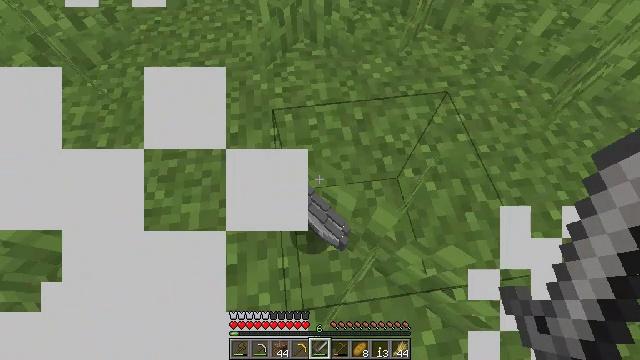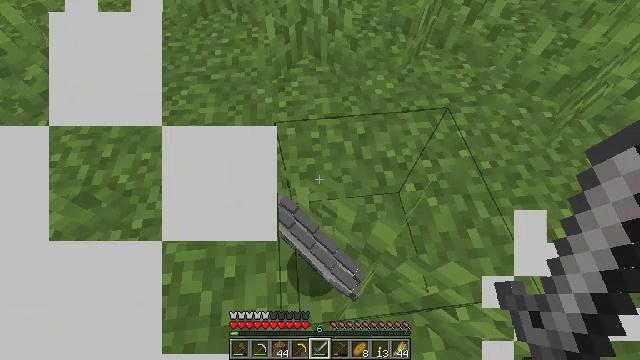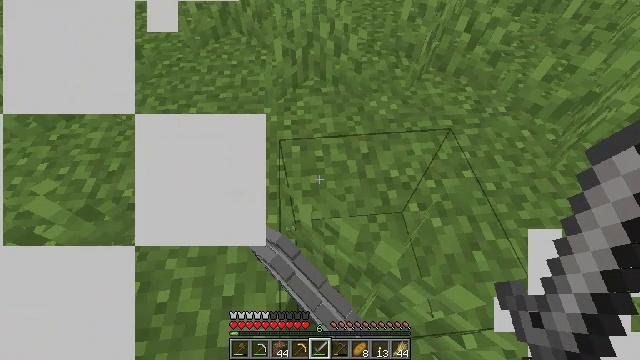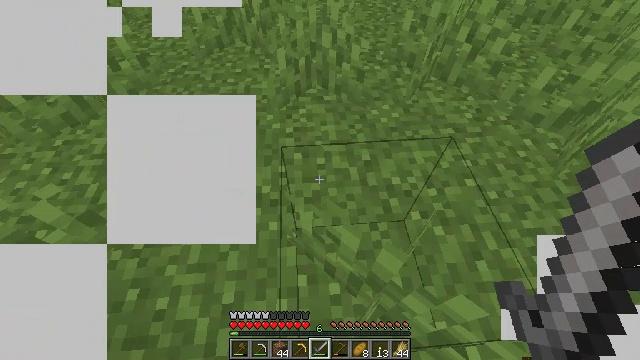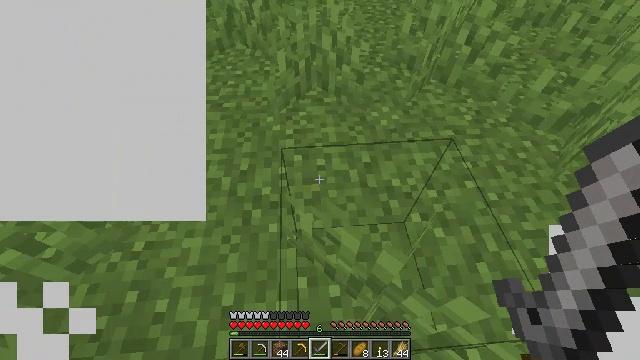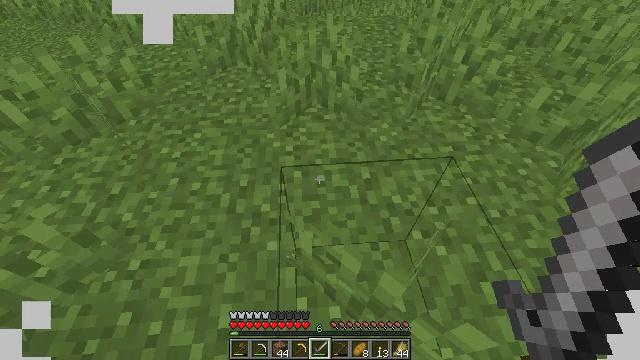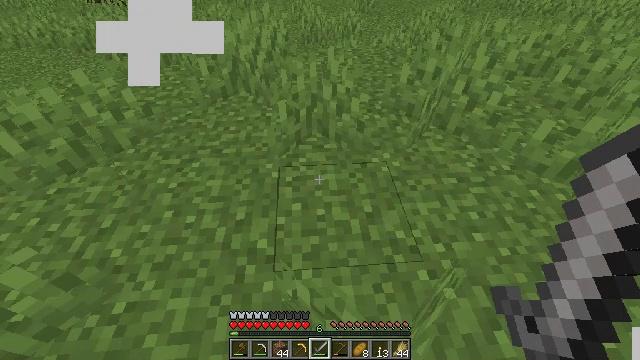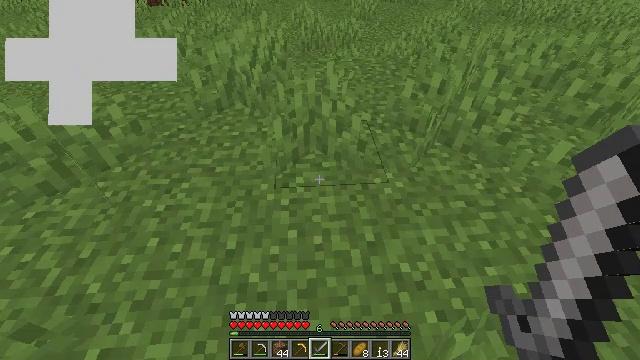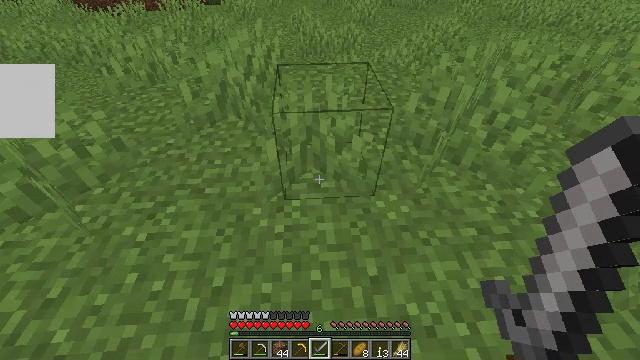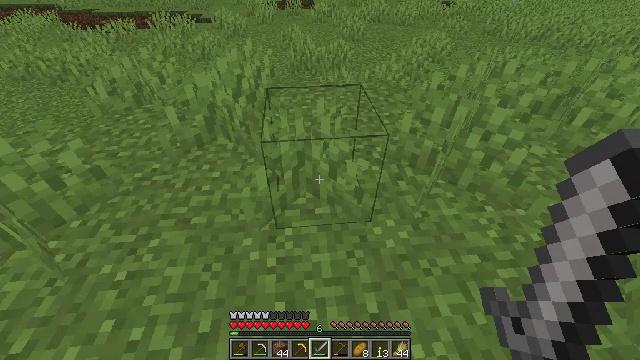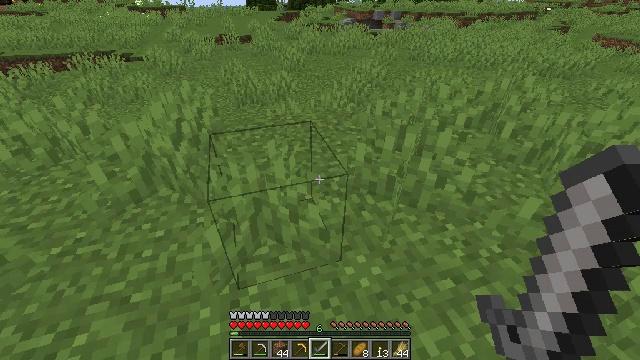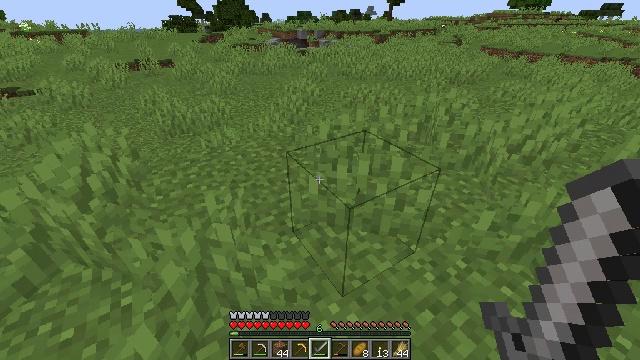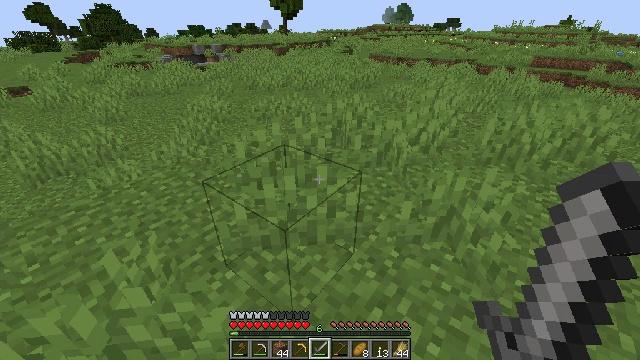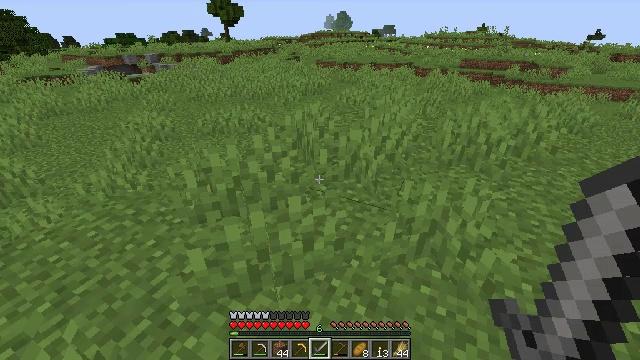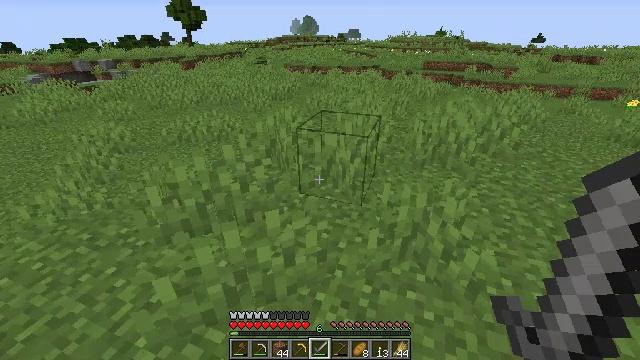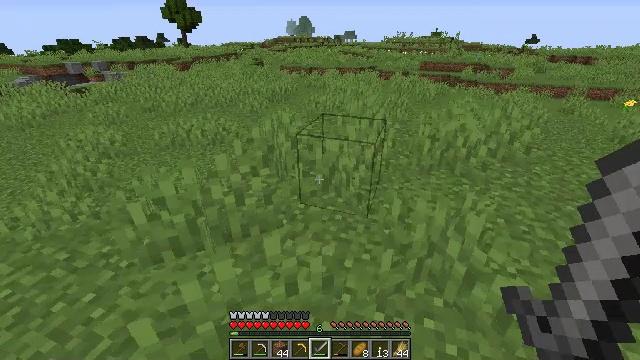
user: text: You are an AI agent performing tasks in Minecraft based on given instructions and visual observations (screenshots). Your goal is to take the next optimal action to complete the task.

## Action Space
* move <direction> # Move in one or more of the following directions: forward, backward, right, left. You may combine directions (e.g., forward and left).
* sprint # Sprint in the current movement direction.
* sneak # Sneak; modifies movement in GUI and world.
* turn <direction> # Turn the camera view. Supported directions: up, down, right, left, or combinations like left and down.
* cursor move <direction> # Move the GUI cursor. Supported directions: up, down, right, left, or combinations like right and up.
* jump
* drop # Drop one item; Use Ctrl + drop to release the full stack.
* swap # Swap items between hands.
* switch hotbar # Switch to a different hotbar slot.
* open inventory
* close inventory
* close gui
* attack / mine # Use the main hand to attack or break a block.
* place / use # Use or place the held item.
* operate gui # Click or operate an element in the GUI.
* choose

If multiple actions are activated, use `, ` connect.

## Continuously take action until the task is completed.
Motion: motion action
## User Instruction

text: Make a shield with iron ingot and wooden planks.
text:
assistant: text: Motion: turn left and up
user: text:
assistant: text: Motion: turn left and up
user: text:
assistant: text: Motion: turn up
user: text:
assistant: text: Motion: no_op
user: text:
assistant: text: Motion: move forward, turn up
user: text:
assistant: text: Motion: move forward, turn up
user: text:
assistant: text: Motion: move forward
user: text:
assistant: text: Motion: move forward
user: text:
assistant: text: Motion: move forward, turn right and up
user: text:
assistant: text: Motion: move forward, turn right and up
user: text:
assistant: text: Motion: move forward, turn right and up
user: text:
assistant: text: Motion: move forward, turn right and up
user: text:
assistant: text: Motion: move forward, turn right and up
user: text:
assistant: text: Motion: move forward, turn right
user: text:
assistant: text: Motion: move forward
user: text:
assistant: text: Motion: move forward, open inventory
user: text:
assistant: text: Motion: move forward, open inventory
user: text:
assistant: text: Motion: move forward, turn right, open inventory
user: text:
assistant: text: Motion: move forward, open inventory
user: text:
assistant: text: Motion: move forward
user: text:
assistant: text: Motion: move forward
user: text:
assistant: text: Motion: move forward
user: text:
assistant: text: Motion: move forward
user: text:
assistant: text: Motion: move forward, turn right
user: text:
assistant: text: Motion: move forward, turn right and down
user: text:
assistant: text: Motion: move forward, turn down
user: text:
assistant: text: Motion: move forward
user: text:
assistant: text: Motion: move forward
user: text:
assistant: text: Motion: move forward
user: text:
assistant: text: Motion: move forward